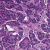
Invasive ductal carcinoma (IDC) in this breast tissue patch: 1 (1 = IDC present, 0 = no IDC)